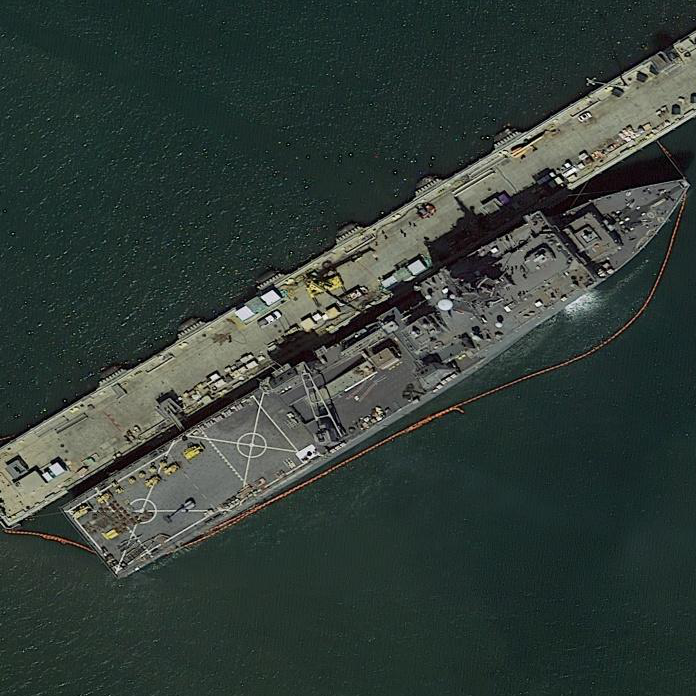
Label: combat